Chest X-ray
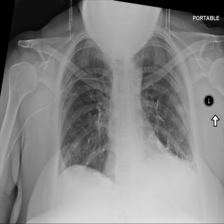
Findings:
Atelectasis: negative
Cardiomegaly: negative
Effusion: negative
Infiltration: negative
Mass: negative
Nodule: negative
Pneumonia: negative
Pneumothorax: negative
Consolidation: negative
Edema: negative
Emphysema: negative
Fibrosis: negative
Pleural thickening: negative
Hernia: negative